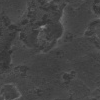
Atmospheric dust classification: not_dusty